Field crop: maize
Growth stage: 2
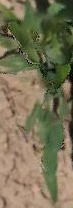
Species: maize